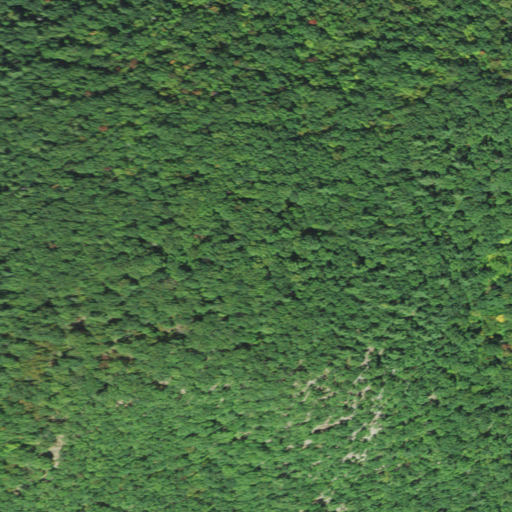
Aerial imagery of mountain in Vermont named Cleveland Hill containing deciduous forest, evergreen forest, pasture, and mixed forest